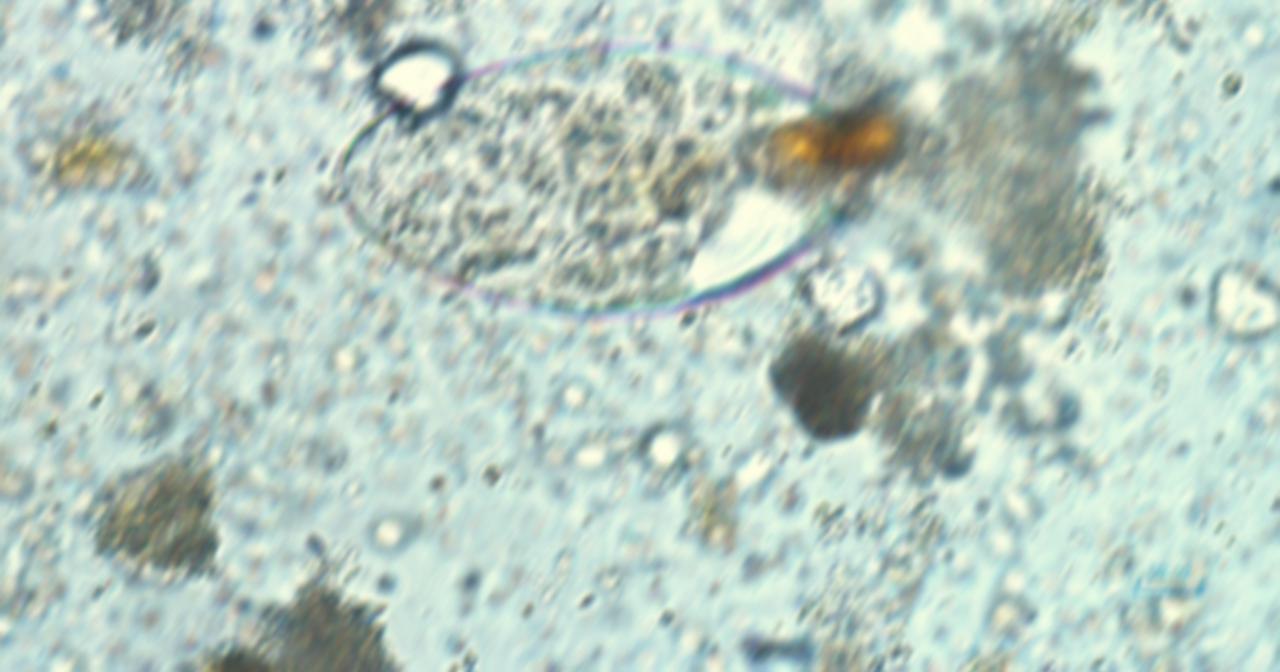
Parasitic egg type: Fasciolopsis buski